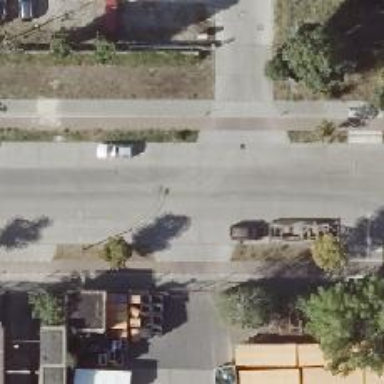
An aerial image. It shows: Residential road with concrete surface. There are separate sidewalks on both sides.